Interaction volume radius: 5 \u00c5
Interaction volume height: 25 \u00c5
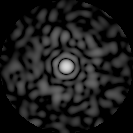
Disorder parameter: 0.8164